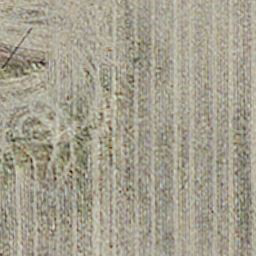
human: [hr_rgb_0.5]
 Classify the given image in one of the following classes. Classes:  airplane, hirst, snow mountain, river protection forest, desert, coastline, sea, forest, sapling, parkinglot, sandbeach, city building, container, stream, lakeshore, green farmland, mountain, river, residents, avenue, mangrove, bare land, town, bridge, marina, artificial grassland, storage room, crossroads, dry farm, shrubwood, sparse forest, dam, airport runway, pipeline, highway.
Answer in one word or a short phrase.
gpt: dry farm